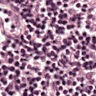
Metastatic tissue present: no